Question:
How I can remove this special character?
This is my css:
'''
.copy ul{
display: inline-block; margin:0 0 0 15px;
}
.copy ul li{
display:inline; list-style:none;
}
<div class="copy"> <span>&copy; <?php echo date("Y"); ?> My Company</span>
<ul>
<li><a href="privacy.php" title="Privacy Policy">Privacy Policy</a></li>
<li><a href="email_policy.php" title="Email Policy">Email Policy</a></li>
<li><a href="antispampolicy.php" title="Anti Spam Policy">Anti Spam Policy</a></li>
<li class="last"><a href="tos.php" title="Terms & Condition">Terms & Condition</a></li>
</ul>
</div>
'''
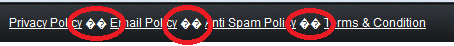
Answer: I think it's an encoding problem. Why don't you try to change your encoding type. If you have Notepad++, open your php file with it and in Format menu choose encode in utf-8 without BOM.